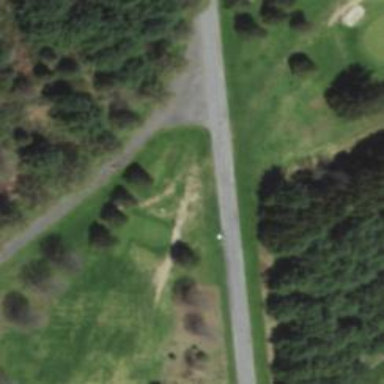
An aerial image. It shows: Golf tee.